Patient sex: F
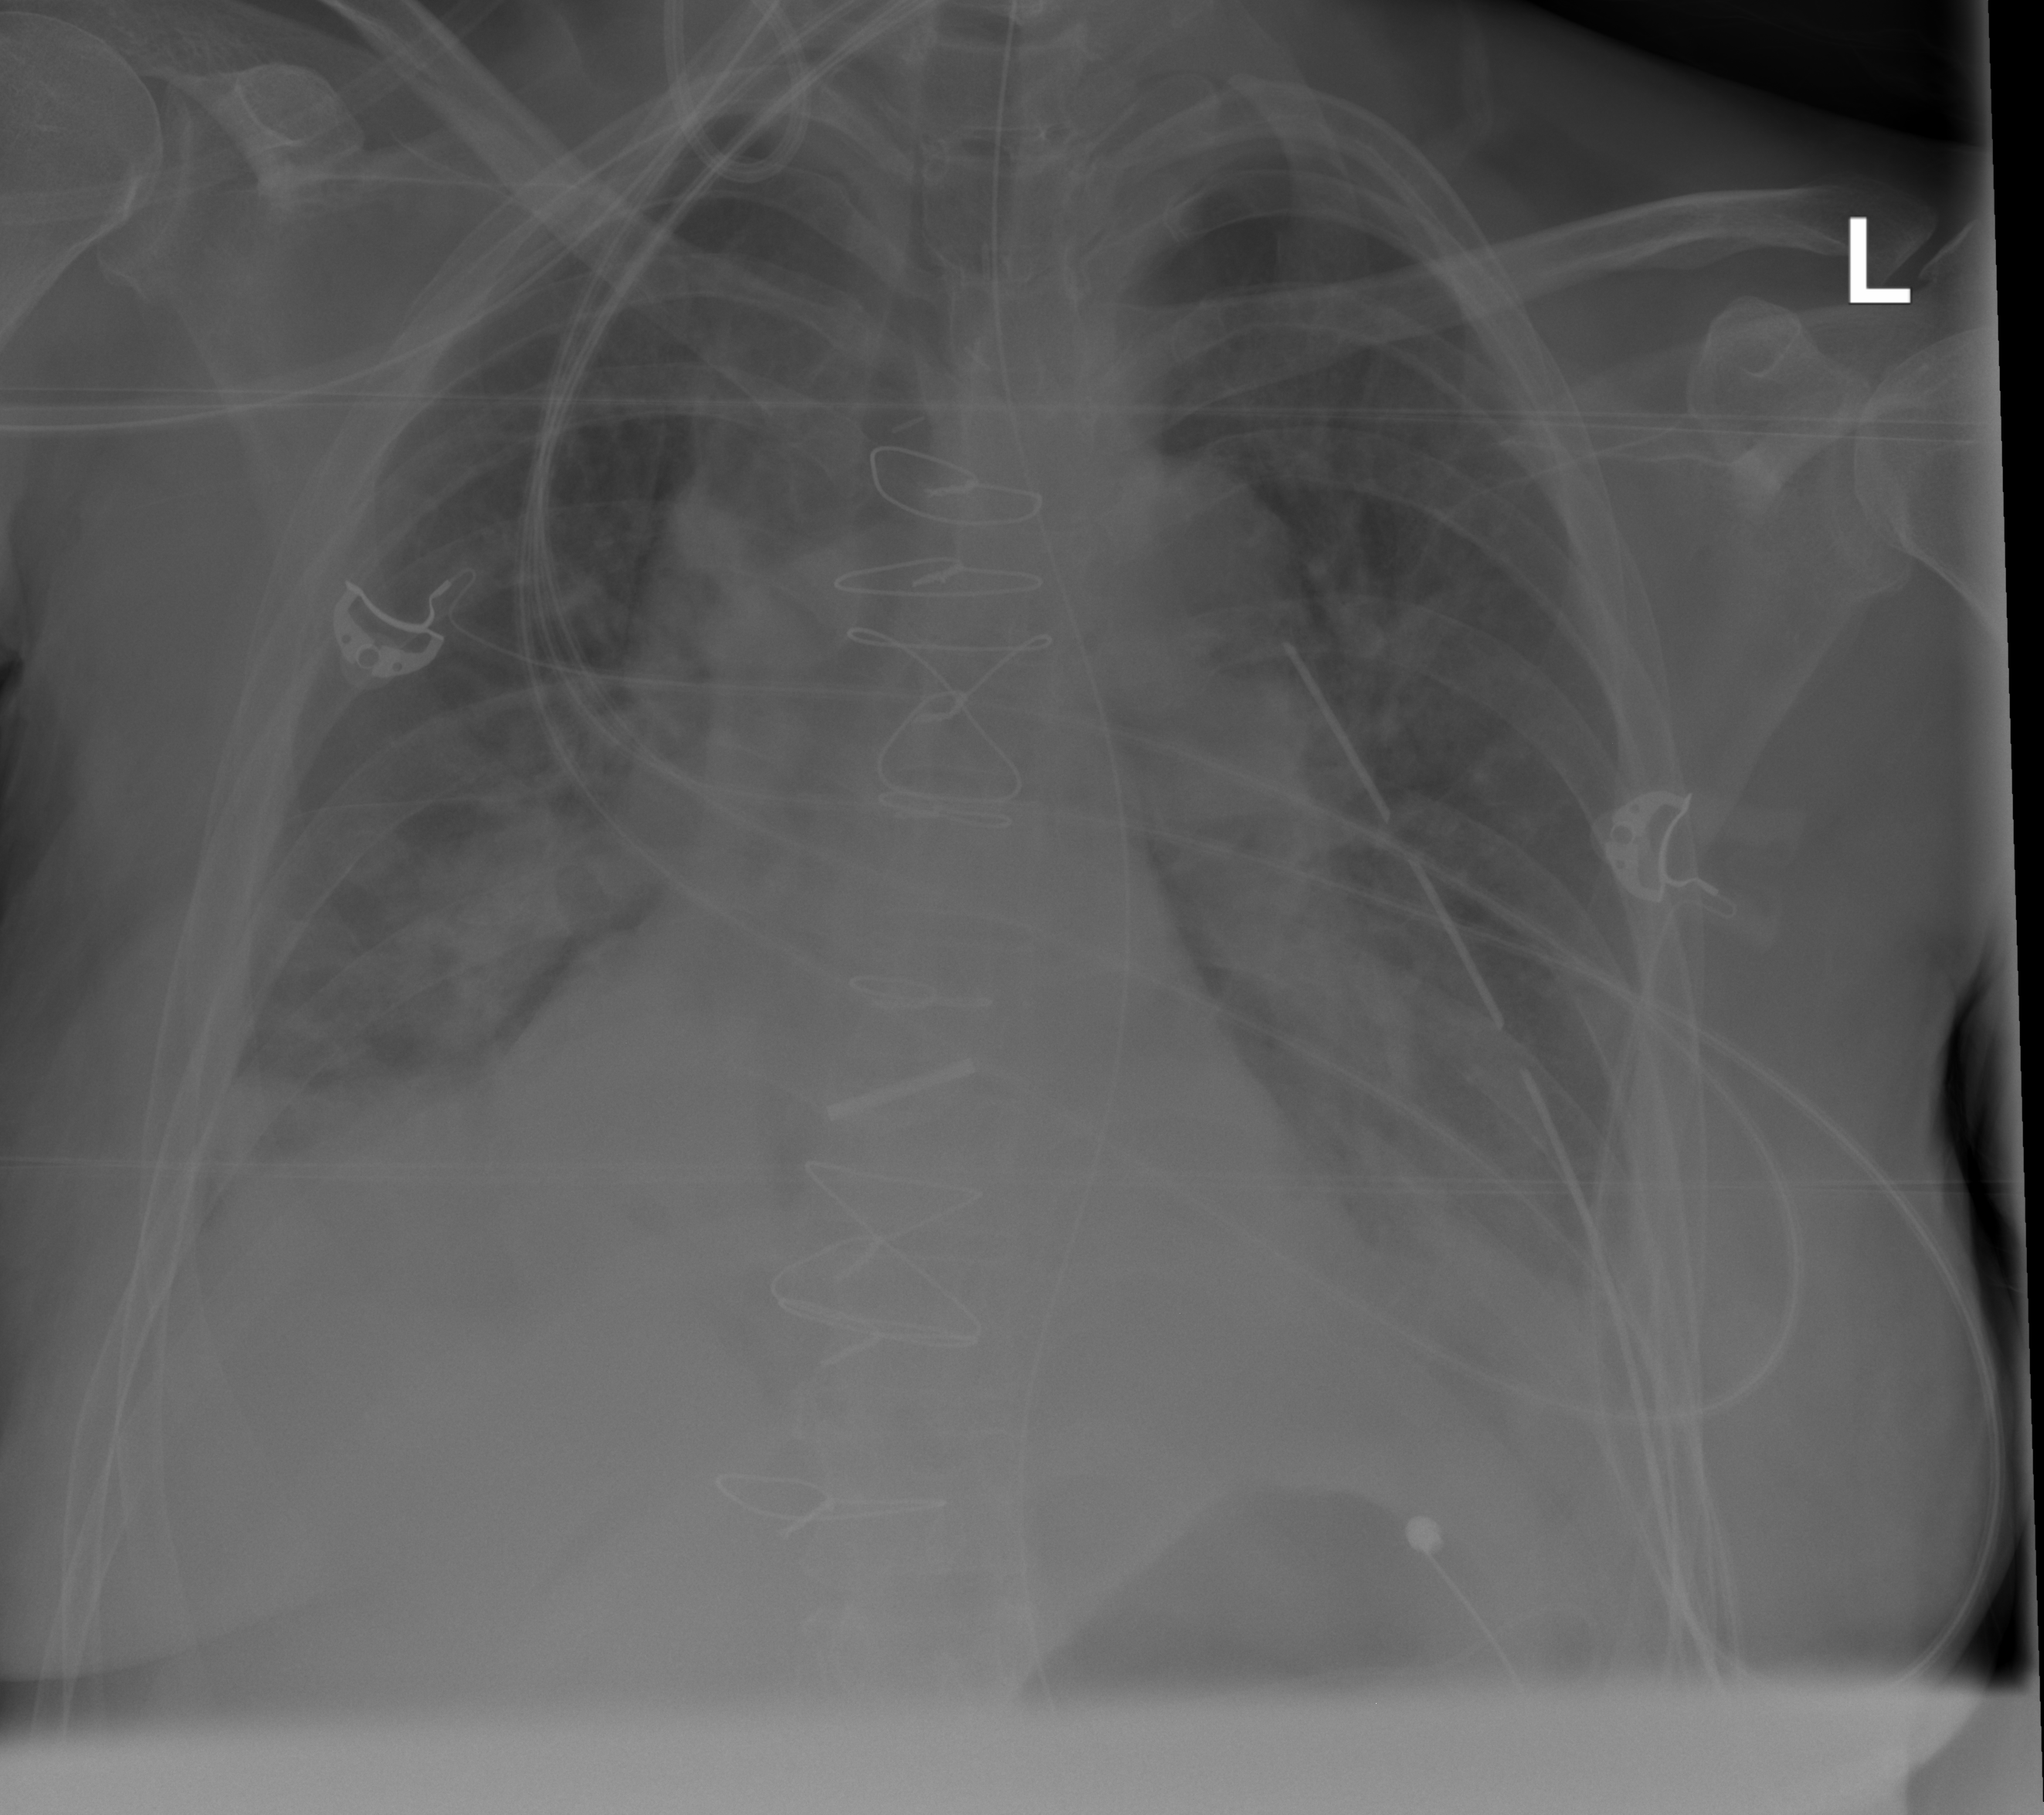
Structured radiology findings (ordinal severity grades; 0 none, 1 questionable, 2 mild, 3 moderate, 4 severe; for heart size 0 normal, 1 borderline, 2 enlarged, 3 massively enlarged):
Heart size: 2
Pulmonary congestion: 0
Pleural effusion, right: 0
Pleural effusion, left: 2
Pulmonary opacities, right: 2
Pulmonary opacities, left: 2
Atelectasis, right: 2
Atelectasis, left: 2